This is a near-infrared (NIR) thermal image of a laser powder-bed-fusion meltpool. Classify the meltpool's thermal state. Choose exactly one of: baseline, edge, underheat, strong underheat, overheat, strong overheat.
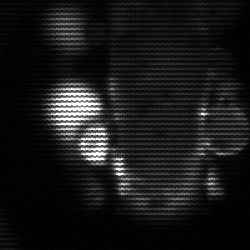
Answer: strong underheat